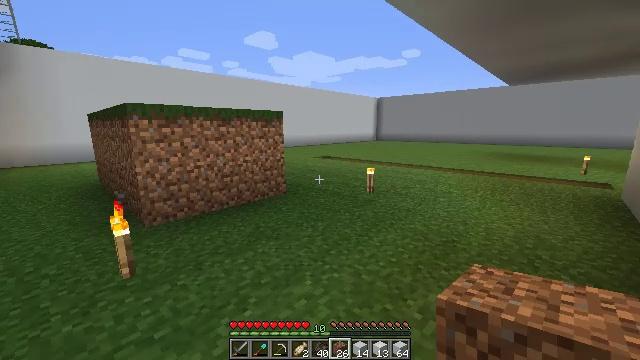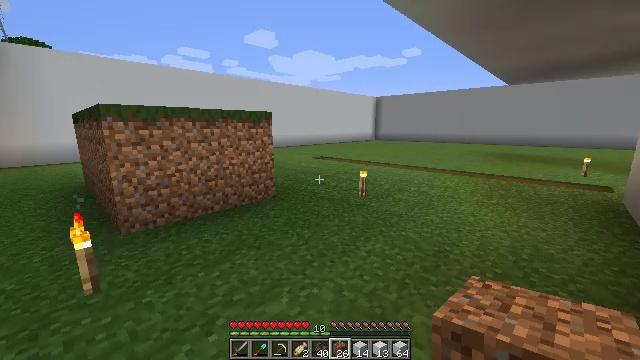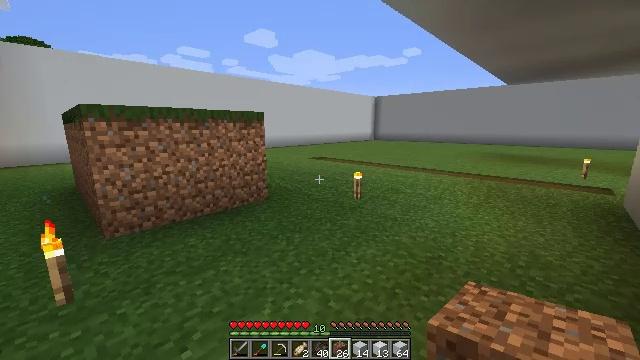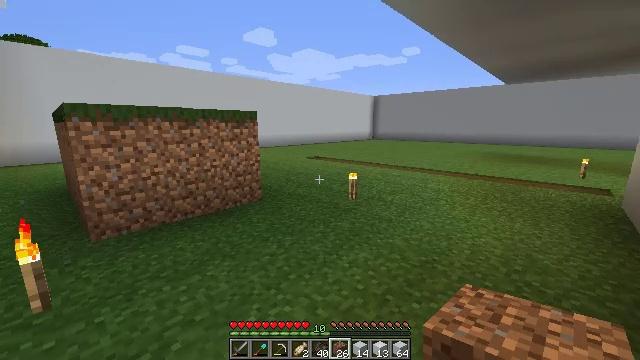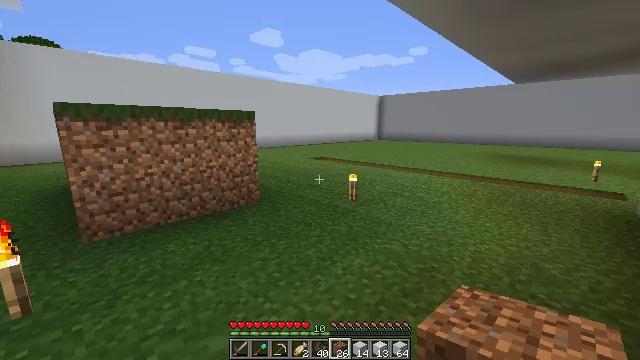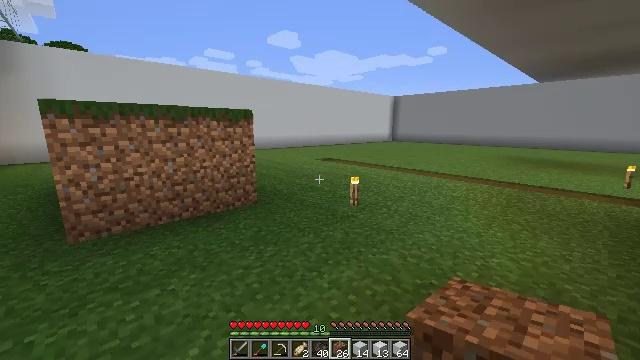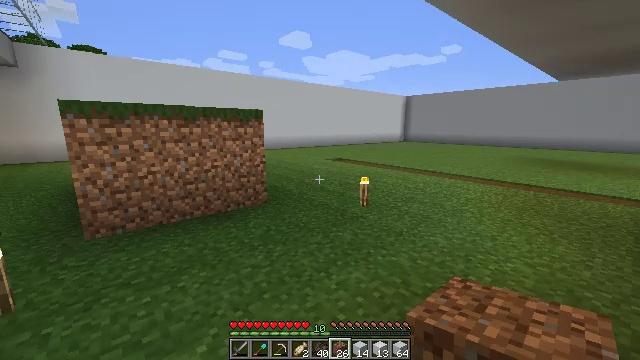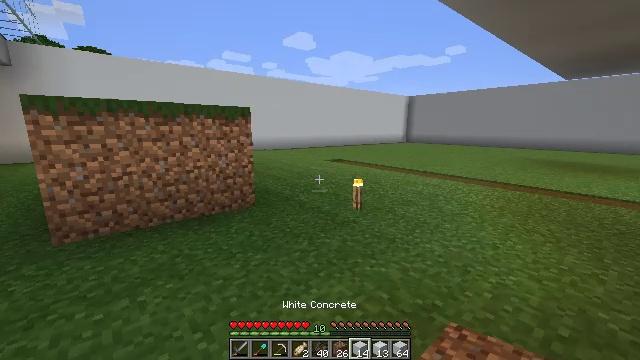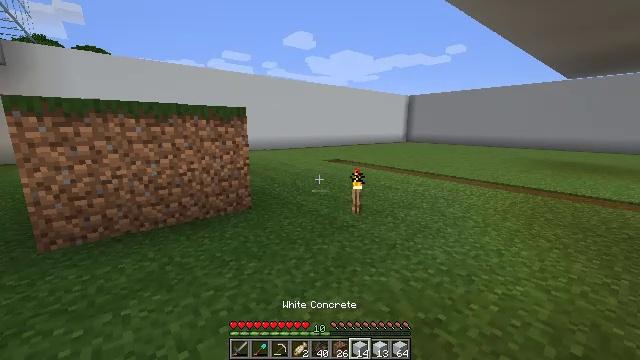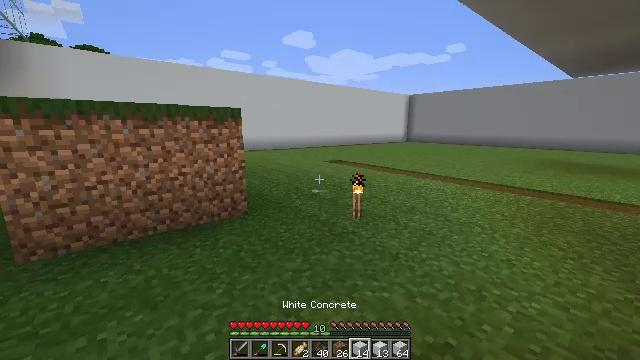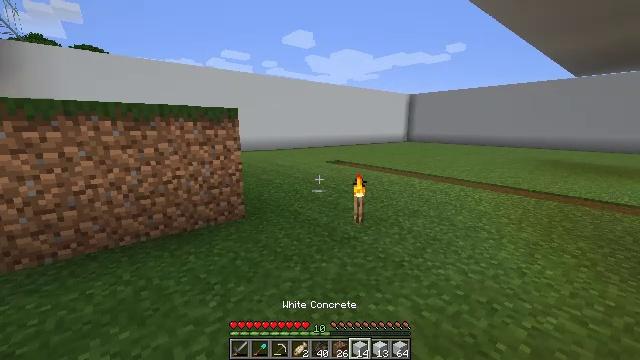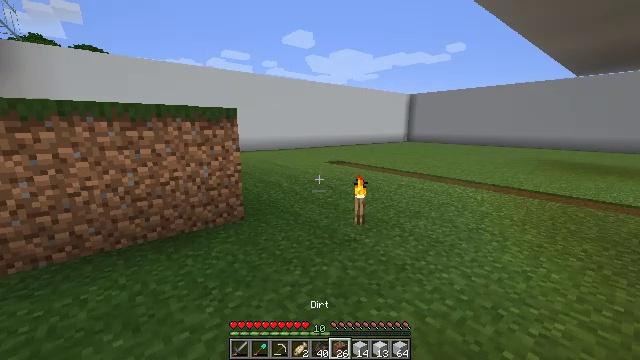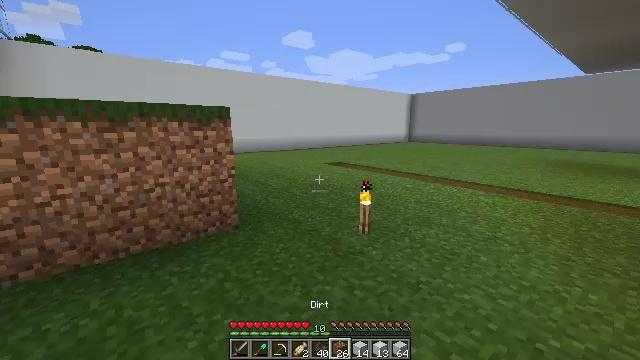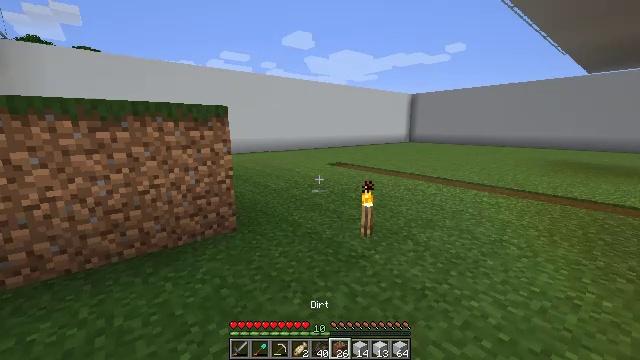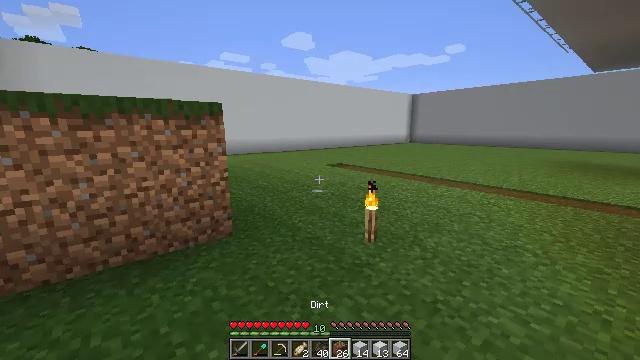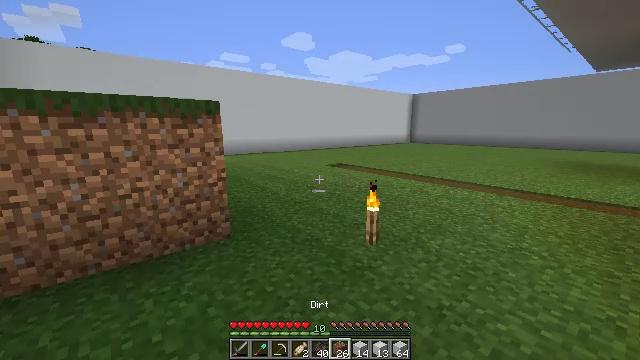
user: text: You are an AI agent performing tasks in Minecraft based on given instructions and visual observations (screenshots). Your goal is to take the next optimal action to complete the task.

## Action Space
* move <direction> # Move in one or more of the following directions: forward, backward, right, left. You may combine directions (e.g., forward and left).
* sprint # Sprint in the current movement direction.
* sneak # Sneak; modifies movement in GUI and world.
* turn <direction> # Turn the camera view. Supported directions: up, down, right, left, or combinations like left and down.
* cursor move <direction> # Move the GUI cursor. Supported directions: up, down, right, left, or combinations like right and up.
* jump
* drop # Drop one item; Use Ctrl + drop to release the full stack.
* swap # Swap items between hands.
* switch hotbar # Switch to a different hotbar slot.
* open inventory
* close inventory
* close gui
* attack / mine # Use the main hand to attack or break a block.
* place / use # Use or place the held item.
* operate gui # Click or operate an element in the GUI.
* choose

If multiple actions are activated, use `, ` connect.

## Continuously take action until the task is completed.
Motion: motion action
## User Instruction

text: Craft dried kelp.
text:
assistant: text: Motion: move forward and move right
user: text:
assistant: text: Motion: move forward and move right
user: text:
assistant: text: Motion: move forward and move right
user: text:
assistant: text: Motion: move forward and move right, turn left
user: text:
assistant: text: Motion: move forward and move right, turn left
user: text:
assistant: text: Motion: move forward and move right, turn left
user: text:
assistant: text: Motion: move forward
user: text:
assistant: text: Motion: move forward
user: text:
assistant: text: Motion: move forward
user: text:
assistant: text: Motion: move forward
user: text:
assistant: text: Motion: move forward
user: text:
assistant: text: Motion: move forward
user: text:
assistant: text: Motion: move forward
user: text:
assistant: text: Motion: move forward
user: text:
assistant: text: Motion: move forward
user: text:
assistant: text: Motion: move forward
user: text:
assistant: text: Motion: move forward
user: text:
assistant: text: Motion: move forward
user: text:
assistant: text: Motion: move forward, turn right and up
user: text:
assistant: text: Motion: move forward
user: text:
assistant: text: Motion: move forward
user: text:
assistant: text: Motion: move forward
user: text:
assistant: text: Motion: move forward
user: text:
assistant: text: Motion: move forward, turn left
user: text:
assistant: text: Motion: move forward and move right, turn left
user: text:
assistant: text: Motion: move forward and move right, turn left
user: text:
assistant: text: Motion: move forward and move right, turn left
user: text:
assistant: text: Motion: move forward and move right, turn left
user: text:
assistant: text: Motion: move forward and move right, turn left
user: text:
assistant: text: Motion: move forward and move right, turn left